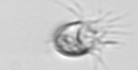
Label: Balanion